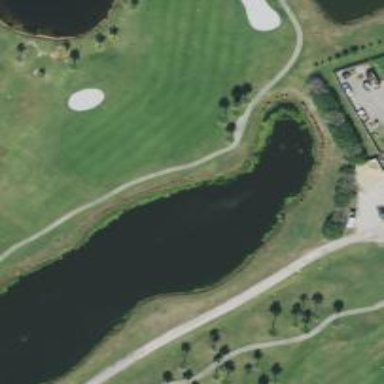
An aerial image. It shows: Path for both road and golf.